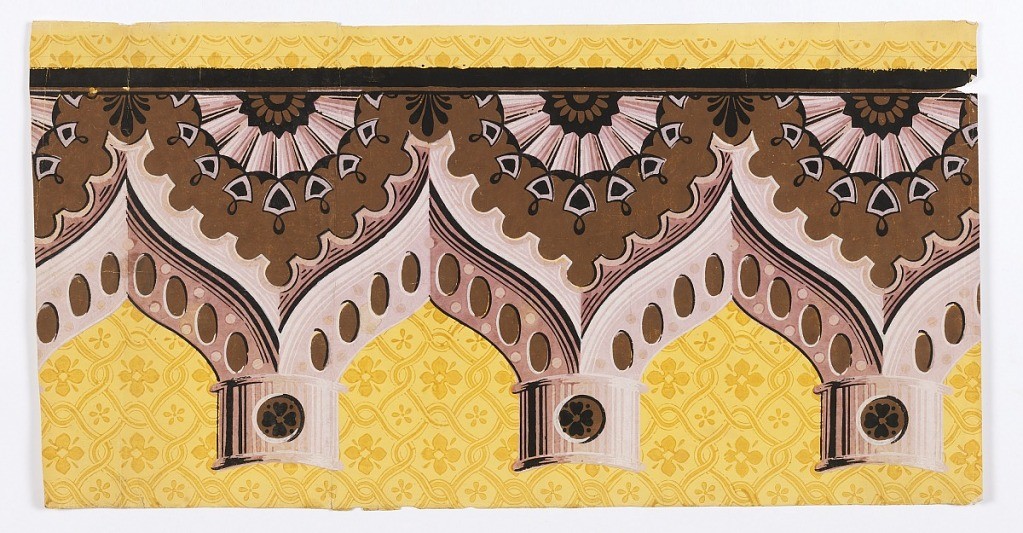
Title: Frieze
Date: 1820–40
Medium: Block-printed on joined sheets of paper
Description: Architectural elements; a) column tops and gothic arches in shades of pink, shades of brown, black, white over small scale yellow pattern of intertwined bandings with alternating quatrefoil rosettes in centers of figures formed by intersections; b) apparently a column to fit under this or a similar frieze though the background pattern differs and columns are too wide for capital.

H# 457